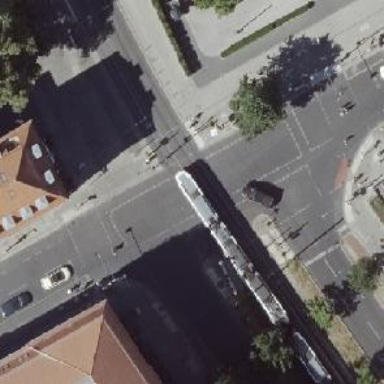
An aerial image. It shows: Tramway with electrified contact lines.